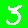
Digit: 3